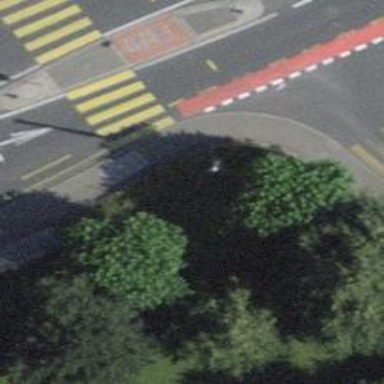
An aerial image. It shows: Zebra crossing on footway.